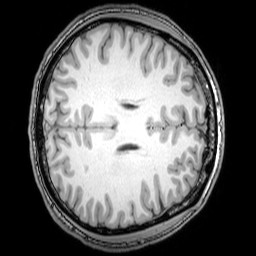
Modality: T1w
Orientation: axial
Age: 26
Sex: male
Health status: healthy
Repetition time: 0.081 s
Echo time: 0.037 s